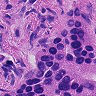
Metastatic tissue present: yes